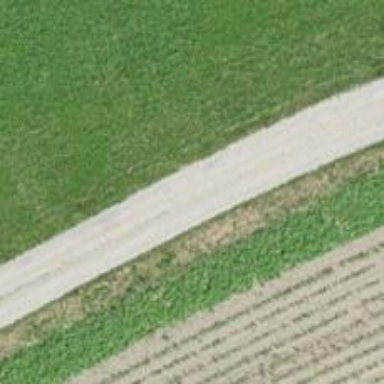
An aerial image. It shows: Unpaved track with grade3 tracktype.